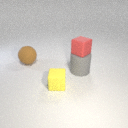
large gray rubber cylinder behind small yellow rubber cube